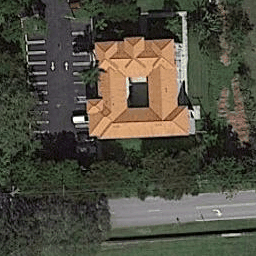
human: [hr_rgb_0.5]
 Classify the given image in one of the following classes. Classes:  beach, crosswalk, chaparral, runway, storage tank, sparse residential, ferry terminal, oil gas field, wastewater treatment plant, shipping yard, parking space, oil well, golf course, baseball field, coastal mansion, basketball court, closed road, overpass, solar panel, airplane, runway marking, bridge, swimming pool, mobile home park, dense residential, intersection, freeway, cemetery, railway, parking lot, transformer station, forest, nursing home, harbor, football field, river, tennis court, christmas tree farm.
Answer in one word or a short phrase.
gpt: sparse residential